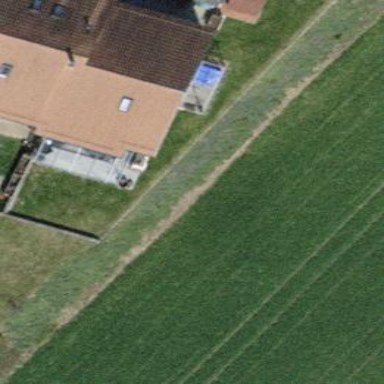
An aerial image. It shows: Semi-detached house.